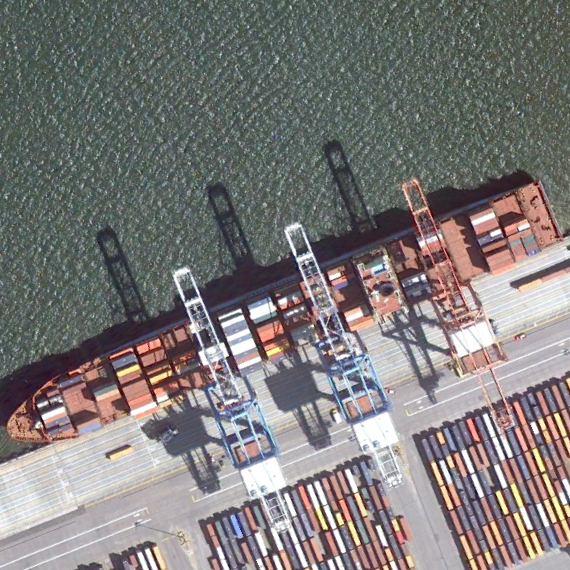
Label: civil